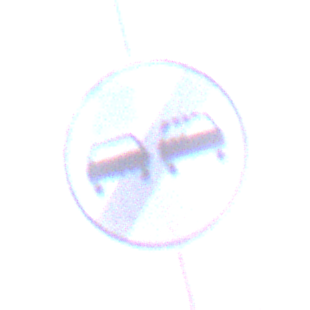
Verkehrszeichen: EndeUeberholverbot
Umgebung: Outdoor, Nature
Tageszeit: SunriseSunset
Wetter: Clear
Licht: Natural
Jahreszeit: NotSpecified
Kontrast: LowContrast